Question: I am making a translating tool for fantasy alphabets. The idea is to have an on-screen keyboard with each button containing each letter in both the Latin alphabet and the alphabet needing to be translated.
The text is then sent into two text fields, typing simultaneousley in both alphabets (one in either textfield), thus being able to translate both into latin letters and into the fantasy font, depending on your translating needs

I have the basic HTML all worked out, and I have a number of fonts I want to use for this (attatched through CSS), but the actual functionality eludes me.
I basically want a button press to put the same character into both textareas, and each textarea displays the same text as it is being typed, but in different fonts/alphabets
'''
<div ID="keyboard">
<div id="button-row1">
<button class="letter" ID="_a" value="A">
<span class="latinFont">A</span> | <span class="specialFont">A</span>
</button>
<button class="letter" ID="_b" value="B">
<span class="latinFont">B</span> | <span class="specialFont">B</span>
</button>
<button class="letter" ID="_c" value="C">
<span class="latinFont">C</span> | <span class="specialFont">C</span>
</button>
<button class="letter" ID="_d" value="D">
<span class="latinFont">D</span> | <span class="specialFont">D</span>
</button>
</div>
</div>
<div class="TypedTextFields" ID="TypedTextField">
<textarea class="LatinTextField" Name="LatinLetters" readonly></textarea>
<br/>
<textarea class="SpecialTextField" Name="SpecialLetters" readonly></textarea>
</div>
'''
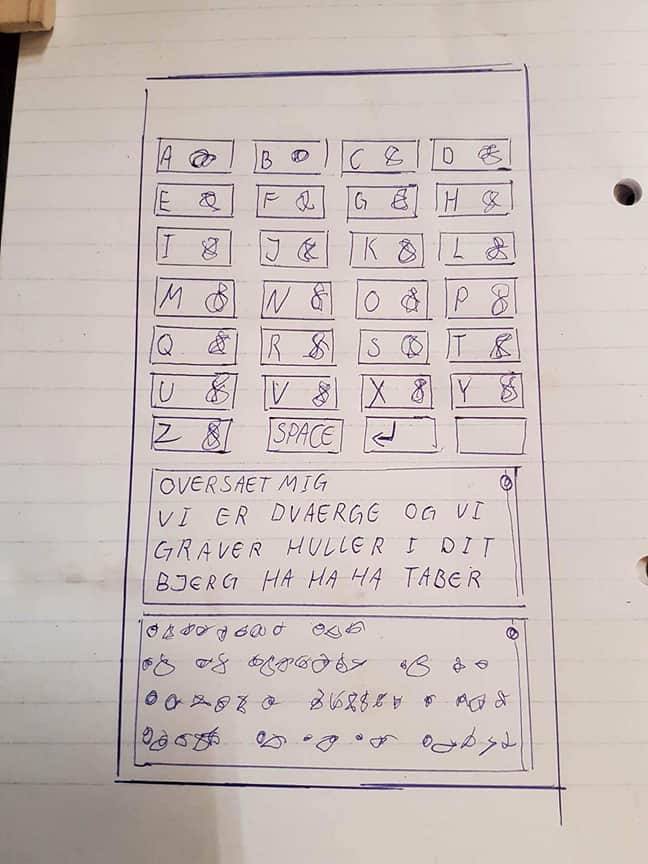
Answer: Hope this snippet will help you.
'''
var buttons = document.querySelectorAll('.letter');
var inputL = document.querySelector('.LatinTextField');
var inputS = document.querySelector('.SpecialTextField');
buttons.forEach(function(button){
button.addEventListener('click', function(){
switch(this.value){
case 'bcsp':
inputL.value = inputL.value.substring(0, inputL.value.length - 1);
break;
case 'enter':
inputL.value += '
';
break;
default:
inputL.value += this.value;
}
inputS.value = inputL.value;
})
});
'''
'''
/****
* Add your latin and special fonts *
****/
.latinFont {
/* use your latin font-family name */
font-family: 'Times New Roman';
}
.specialFont {
/* use your spacial font-family name */
font-family: Impact;
}
'''
'''
<div ID="keyboard">
<div id="button-row1">
<button class="letter" ID="_a" value="A">
<span class="latinFont">A</span> | <span class="specialFont">A</span>
</button>
<button class="letter" ID="_b" value="B">
<span class="latinFont">B</span> | <span class="specialFont">B</span>
</button>
<button class="letter" ID="_c" value="C">
<span class="latinFont">C</span> | <span class="specialFont">C</span>
</button>
<button class="letter" ID="_d" value="D">
<span class="latinFont">D</span> | <span class="specialFont">D</span>
</button>
<button class="letter" ID="_enter" value="enter">
<span>&lt;-|</span>
</button>
<button class="letter" ID="_bcsp" value="bcsp">
<span>&lt;-</span>
</button>
</div>
</div>
<div class="TypedTextFields" ID="TypedTextField">
<textarea rows="4" class="LatinTextField latinFont" Name="LatinLetters" readonly></textarea>
<br/>
<textarea rows="4" class="SpecialTextField specialFont" Name="SpecialLetters" readonly></textarea>
</div>
'''